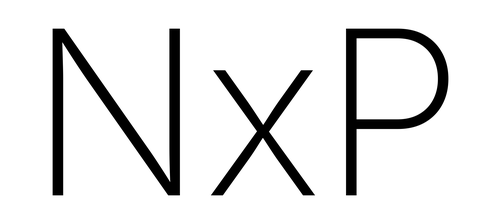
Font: Inter_ExtraLight